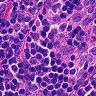
Metastatic tissue present: no